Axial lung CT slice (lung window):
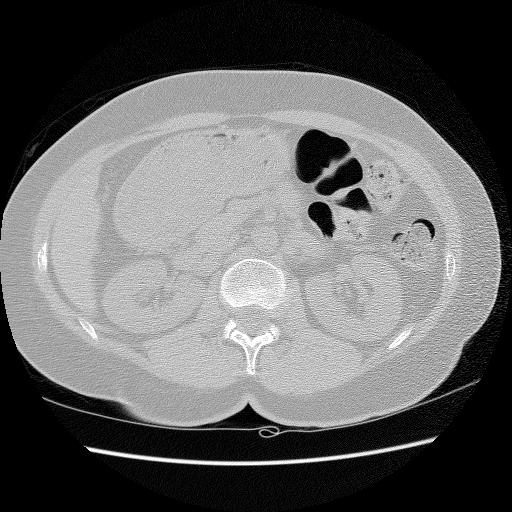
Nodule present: no